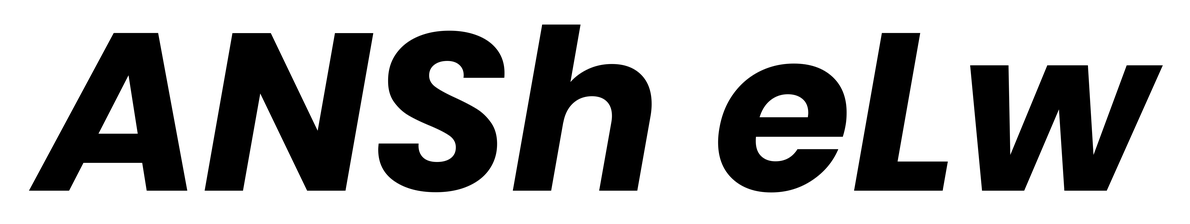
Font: Poppins-BoldItalic